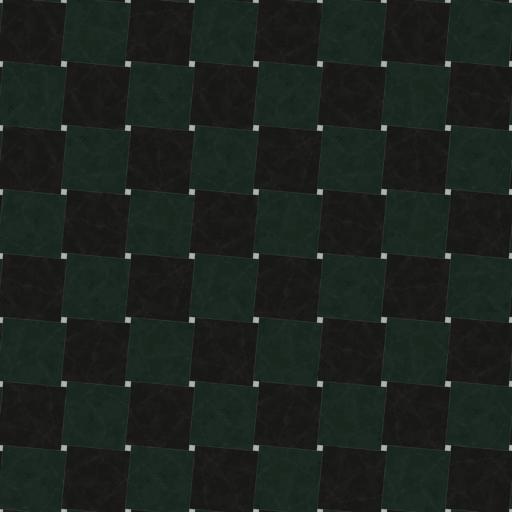
Tags: black marble rotated square tiled tiles tilted